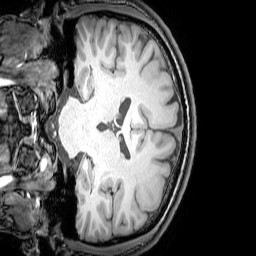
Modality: T1w
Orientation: coronal
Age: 21
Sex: male
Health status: healthy
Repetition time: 0.081 s
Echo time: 0.037 s